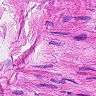
Metastatic tissue present: no